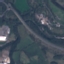
Label: Highway